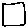
Label: square